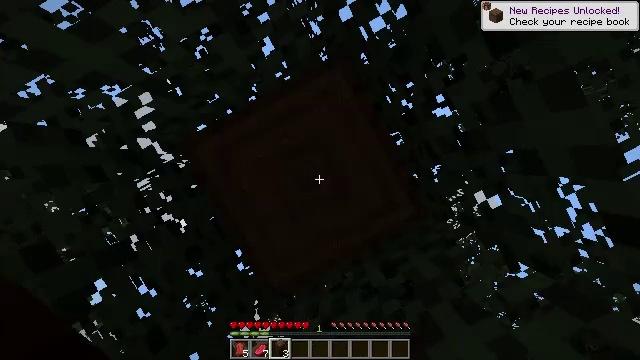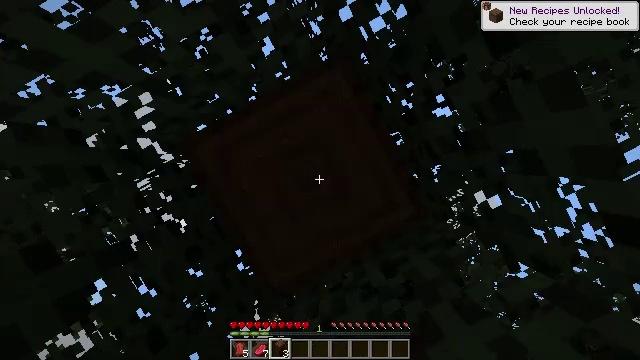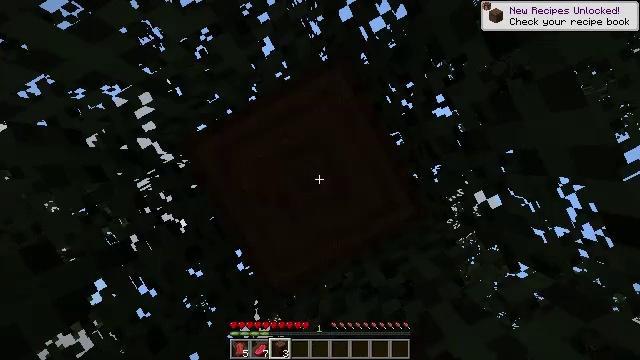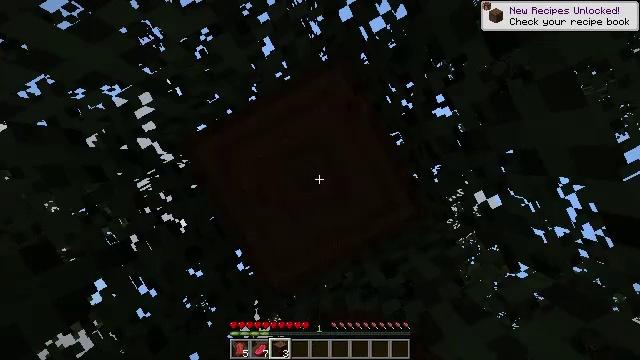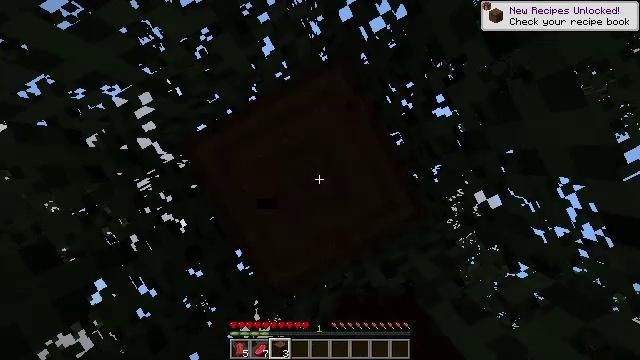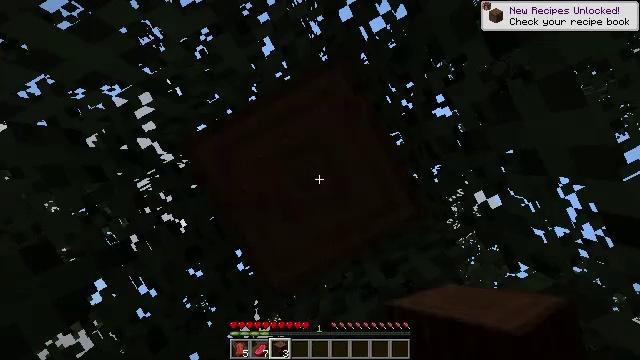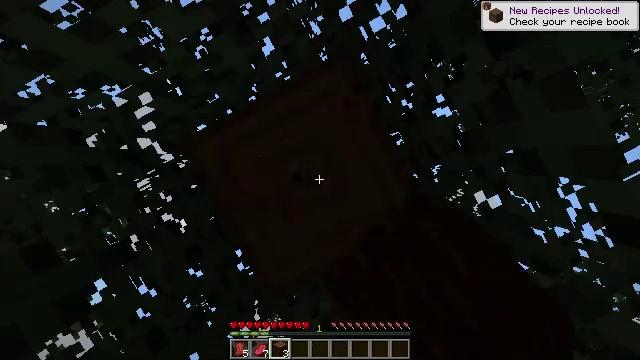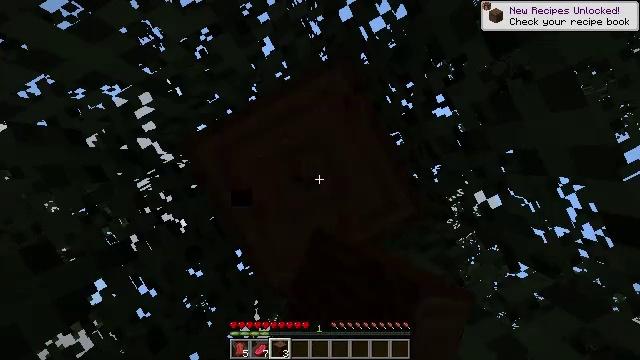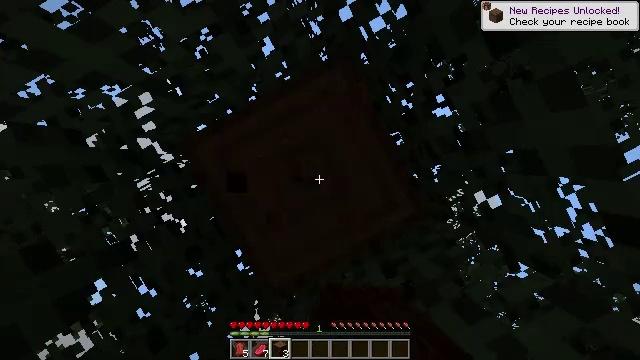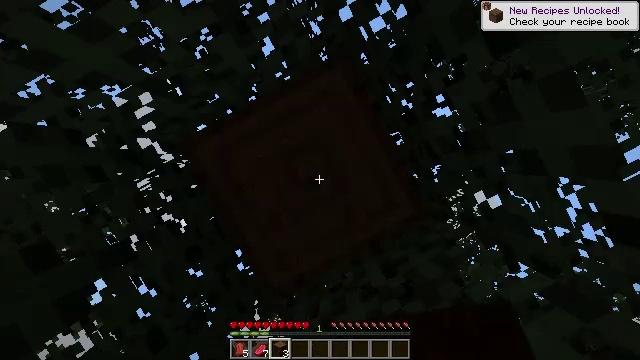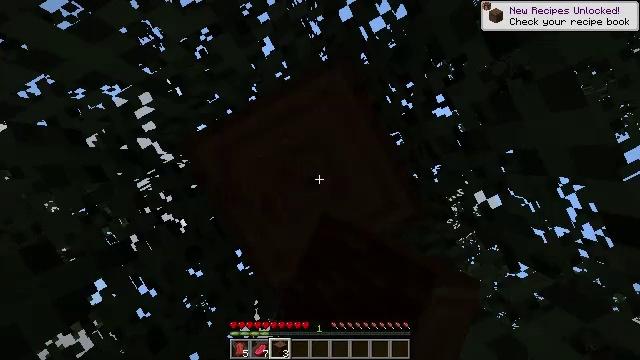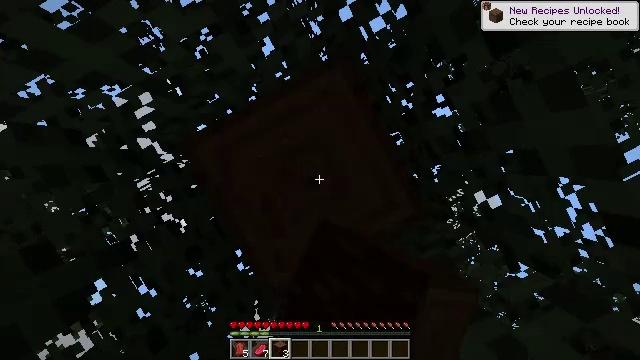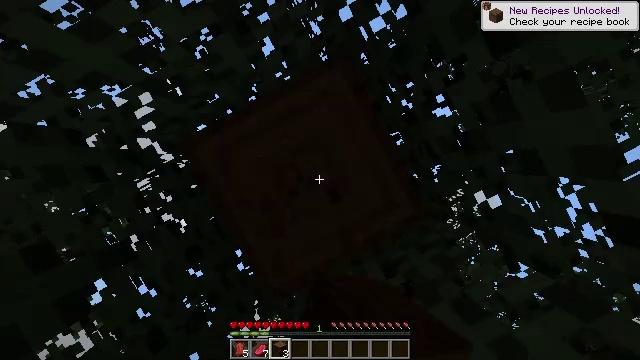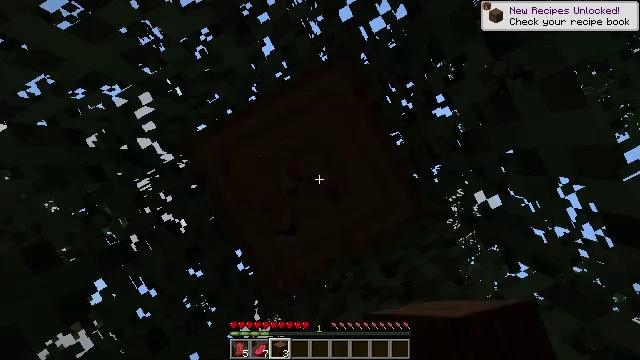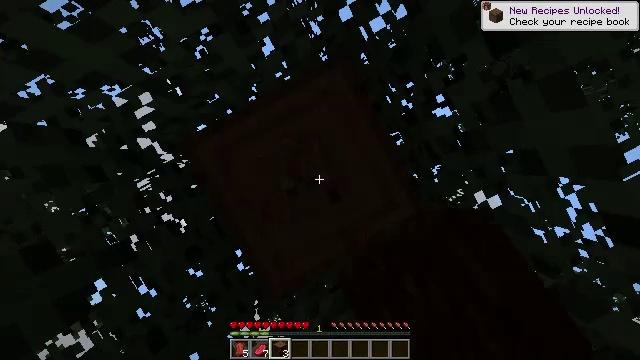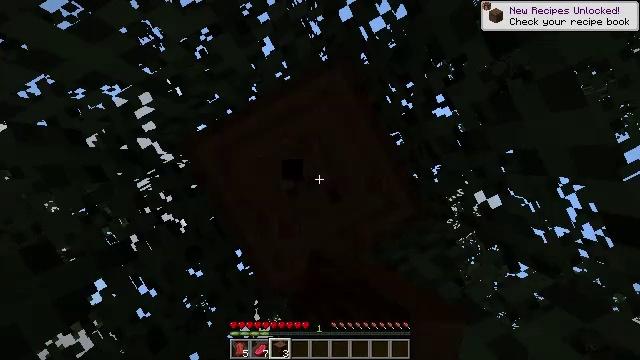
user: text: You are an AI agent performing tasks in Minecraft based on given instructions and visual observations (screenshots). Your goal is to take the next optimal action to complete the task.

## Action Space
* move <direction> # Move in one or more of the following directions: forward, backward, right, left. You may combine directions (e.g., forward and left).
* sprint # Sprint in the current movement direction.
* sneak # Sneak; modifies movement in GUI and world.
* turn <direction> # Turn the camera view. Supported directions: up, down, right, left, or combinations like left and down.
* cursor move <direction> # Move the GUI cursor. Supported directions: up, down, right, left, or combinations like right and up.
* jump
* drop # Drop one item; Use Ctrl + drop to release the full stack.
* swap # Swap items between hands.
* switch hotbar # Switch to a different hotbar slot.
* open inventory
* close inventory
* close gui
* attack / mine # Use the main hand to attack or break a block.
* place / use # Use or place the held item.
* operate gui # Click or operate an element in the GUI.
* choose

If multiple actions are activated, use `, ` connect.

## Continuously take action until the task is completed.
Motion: motion action
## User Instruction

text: Gather spruce log by chopping the tree.
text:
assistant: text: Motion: attack / mine
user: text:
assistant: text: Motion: attack / mine
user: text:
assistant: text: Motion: attack / mine
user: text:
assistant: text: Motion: attack / mine
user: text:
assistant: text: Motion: attack / mine
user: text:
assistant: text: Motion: attack / mine
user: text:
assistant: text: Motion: attack / mine
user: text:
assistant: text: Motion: attack / mine
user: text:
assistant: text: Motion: attack / mine
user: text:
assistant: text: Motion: attack / mine
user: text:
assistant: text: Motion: attack / mine
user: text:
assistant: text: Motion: attack / mine
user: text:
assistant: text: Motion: attack / mine
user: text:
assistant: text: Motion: attack / mine
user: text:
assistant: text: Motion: attack / mine
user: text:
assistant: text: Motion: attack / mine
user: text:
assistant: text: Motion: attack / mine
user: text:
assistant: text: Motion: attack / mine
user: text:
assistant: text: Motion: attack / mine
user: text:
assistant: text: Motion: attack / mine
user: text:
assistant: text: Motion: attack / mine
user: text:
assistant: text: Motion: attack / mine
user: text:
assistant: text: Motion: attack / mine
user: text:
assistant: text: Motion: attack / mine
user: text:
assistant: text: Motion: attack / mine
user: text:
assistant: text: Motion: attack / mine
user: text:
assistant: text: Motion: attack / mine
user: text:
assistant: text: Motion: attack / mine
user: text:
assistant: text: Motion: attack / mine
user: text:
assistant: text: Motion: attack / mine, switch to hotbar 4